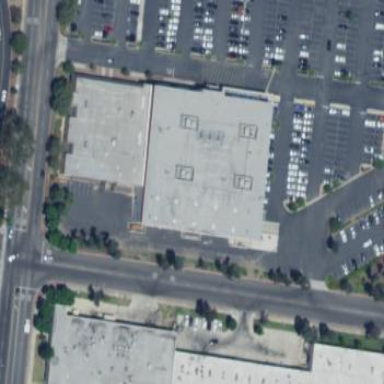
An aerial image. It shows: Commercial building housing department store.